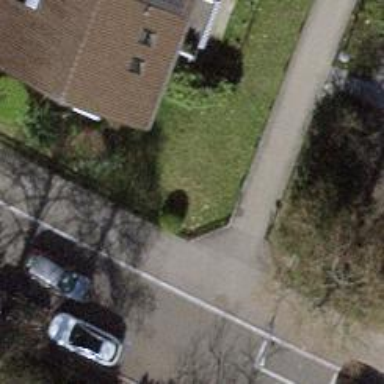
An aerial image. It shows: Double cycle barrier.